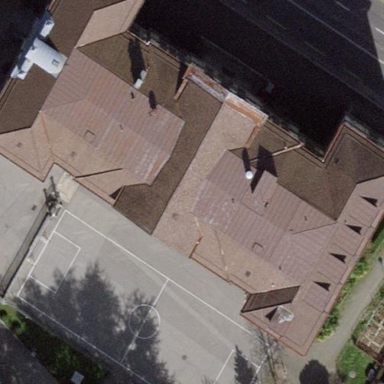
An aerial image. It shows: School building.